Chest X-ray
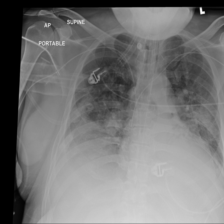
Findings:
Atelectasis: negative
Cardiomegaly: negative
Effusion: positive
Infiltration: positive
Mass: negative
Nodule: negative
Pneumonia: negative
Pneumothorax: negative
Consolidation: negative
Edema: negative
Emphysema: negative
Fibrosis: negative
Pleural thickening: negative
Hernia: negative